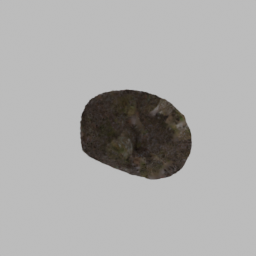
Label: nature